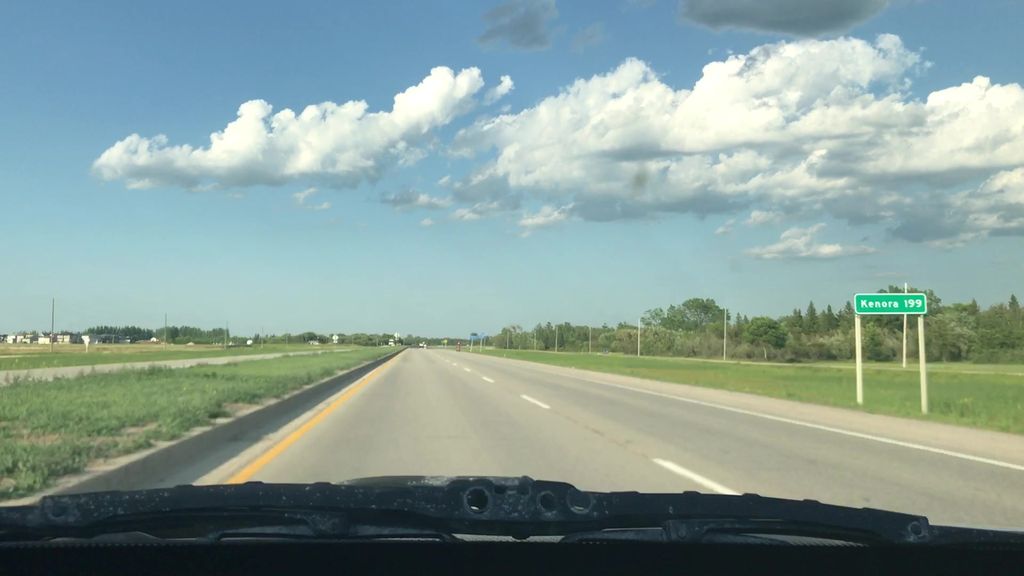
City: winnipeg